Aerial crown-view tile of a tropical tree (Barro Colorado Island, Panama), acquired 20250124:
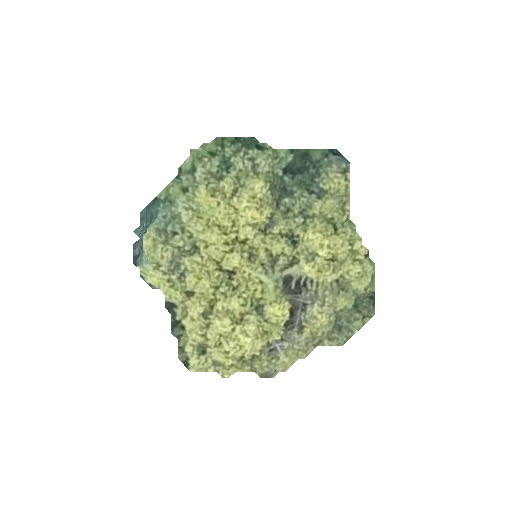
Species: Guatteria lucens
GBIF accepted scientific name: Guatteria lucens
Crown area: 64.218 m²